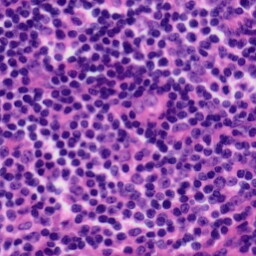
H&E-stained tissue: Tonsil